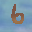
Label: 6